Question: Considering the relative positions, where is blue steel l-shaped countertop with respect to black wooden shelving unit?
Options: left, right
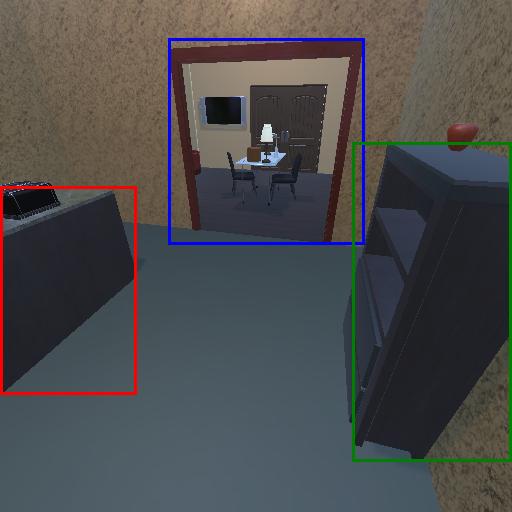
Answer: left